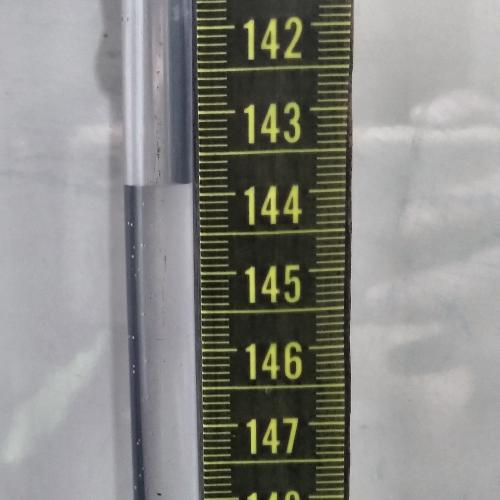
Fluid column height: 143.9 cm